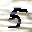
Label: 5